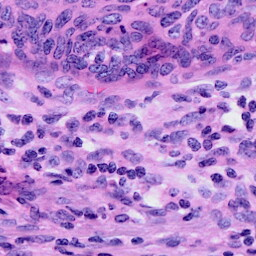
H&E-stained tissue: Cervix